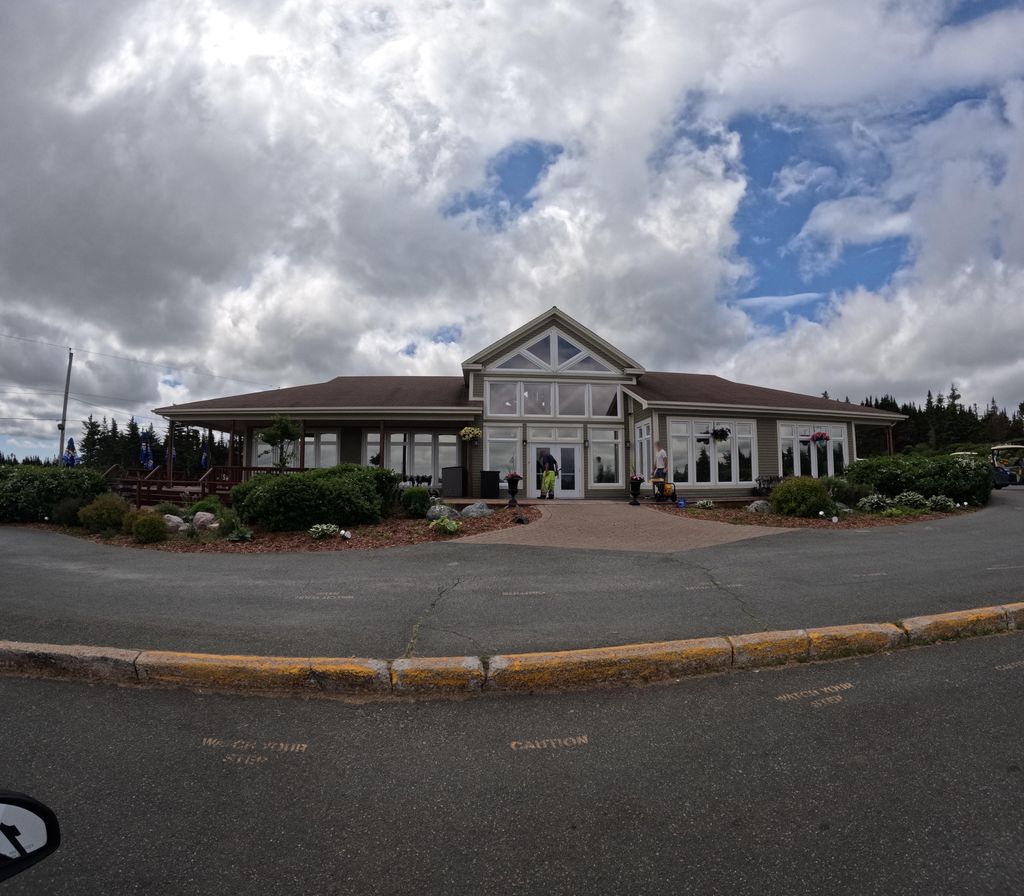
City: st_johns